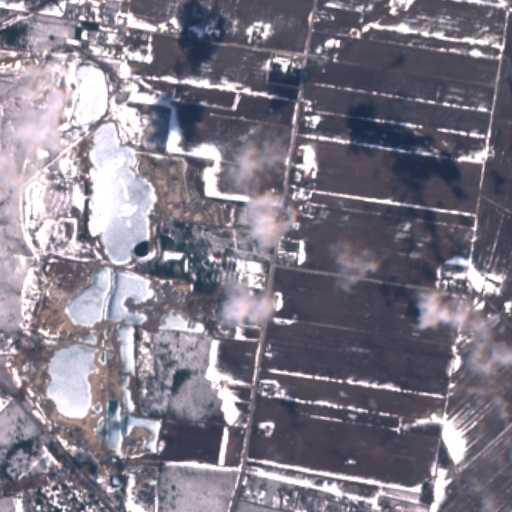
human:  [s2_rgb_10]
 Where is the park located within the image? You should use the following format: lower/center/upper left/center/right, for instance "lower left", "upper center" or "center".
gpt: The park is located in the upper left of the image.
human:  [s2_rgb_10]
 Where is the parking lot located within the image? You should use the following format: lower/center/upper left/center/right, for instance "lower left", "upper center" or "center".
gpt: The parking lot is located in the center left of the image.
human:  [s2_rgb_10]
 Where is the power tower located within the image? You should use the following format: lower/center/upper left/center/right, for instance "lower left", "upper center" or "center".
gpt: The power tower is located in the lower of the image.
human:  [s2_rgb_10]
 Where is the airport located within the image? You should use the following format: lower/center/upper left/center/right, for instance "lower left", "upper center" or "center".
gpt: There is no airport in the image.